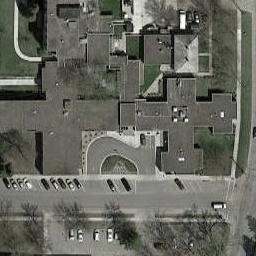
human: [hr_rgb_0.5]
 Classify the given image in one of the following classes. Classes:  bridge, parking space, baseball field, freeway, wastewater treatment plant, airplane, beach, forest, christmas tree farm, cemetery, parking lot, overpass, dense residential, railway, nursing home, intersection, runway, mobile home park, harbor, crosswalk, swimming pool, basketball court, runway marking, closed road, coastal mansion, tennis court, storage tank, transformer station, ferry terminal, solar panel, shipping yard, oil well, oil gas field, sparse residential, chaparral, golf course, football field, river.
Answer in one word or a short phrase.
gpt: nursing home